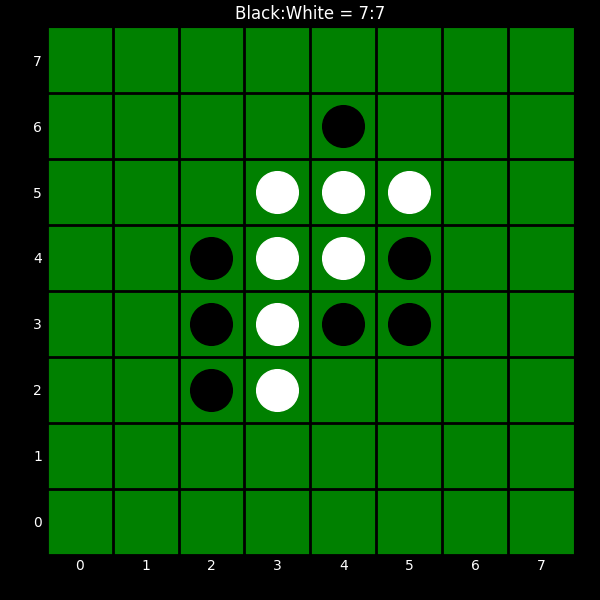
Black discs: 7
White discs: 7